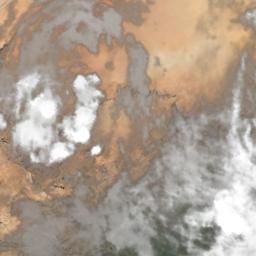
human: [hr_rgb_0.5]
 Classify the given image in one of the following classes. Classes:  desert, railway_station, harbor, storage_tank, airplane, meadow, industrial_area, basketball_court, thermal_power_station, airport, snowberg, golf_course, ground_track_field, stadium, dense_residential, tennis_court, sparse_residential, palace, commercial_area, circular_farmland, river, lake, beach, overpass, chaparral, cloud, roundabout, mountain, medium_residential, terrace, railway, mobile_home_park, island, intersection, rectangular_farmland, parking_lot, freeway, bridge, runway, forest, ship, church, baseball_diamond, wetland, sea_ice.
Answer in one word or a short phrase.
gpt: cloud